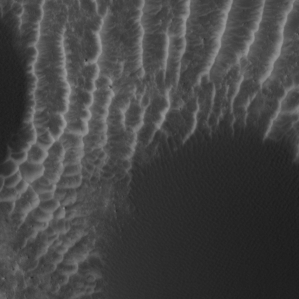
Label: non_frost